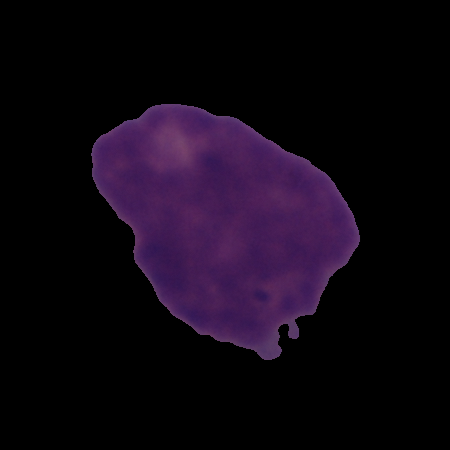
Label: cancer